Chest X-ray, PA view. Patient: 58 years old, sex F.
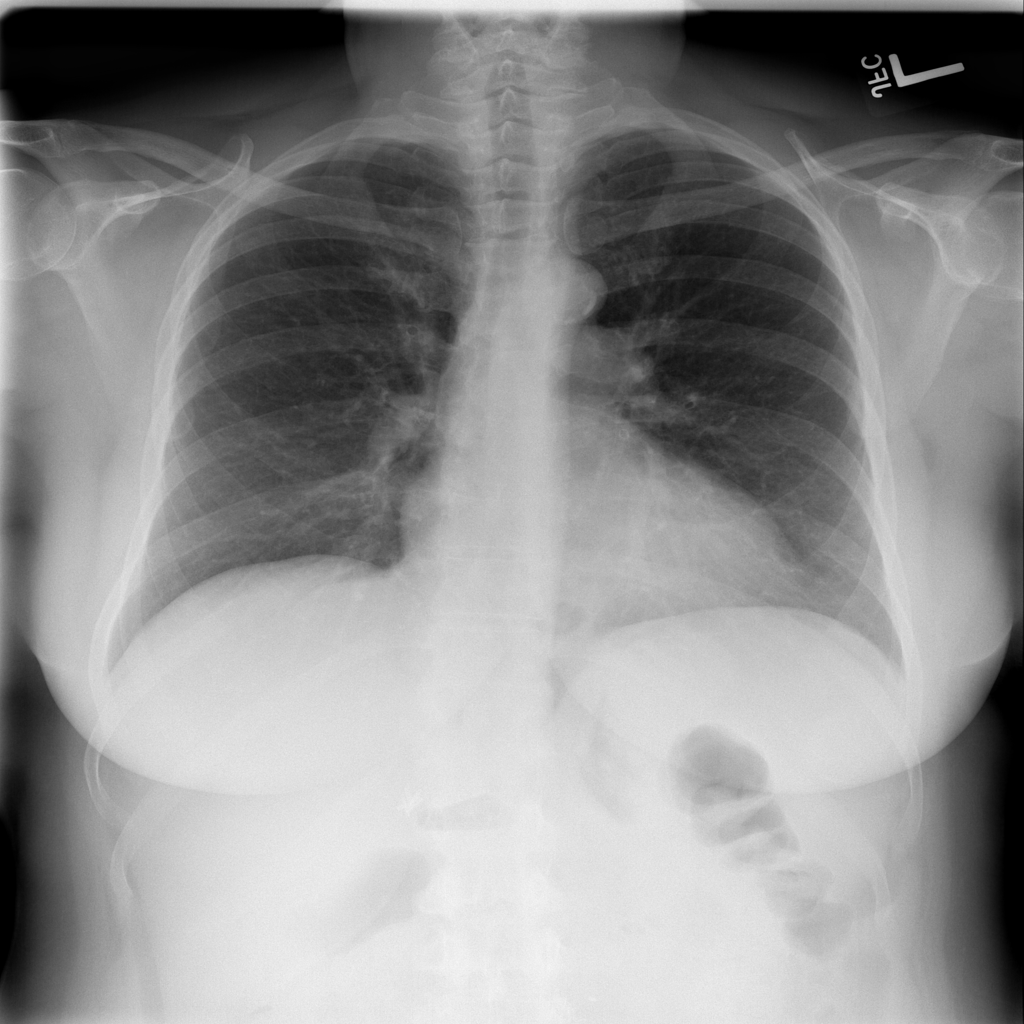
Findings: No Finding